Question: I am trying to draw a repeating background image in my NSView, I have this till now:
'''
// INIT
- (id)initWithFrame:(NSRect)frame {
if (self = [super initWithFrame:frame]) {
self.backgroundImage = [NSImage imageNamed:@"progressBackground.pdf"];
}
return self;
}
// DRAW
- (void)drawRect:(NSRect)dirtyRect {
// Draw the background
[backgroundImage drawInRect:[self bounds]
fromRect:NSMakeRect(0.0f, 0.0f, backgroundImage.size.width, backgroundImage.size.height)
operation:NSCompositeSourceAtop
fraction:1.0f];
NSLog(@"%dx%d", backgroundImage.size.width, backgroundImage.size.height);
}
'''
However, the view stretches the image to fill itself. I want the image to repeat instead.

(the black strokes are fixed already)
Also, something strange happens, as the console says the size of the image equals '-2109897792x0', but the image really is '32x32'! WTF?!
Could someone help me, please? Thanks.
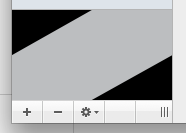
Answer: You can create a pattern color with <URL> and then just fill the background rectangle with that "color". That should do what you want to accomplish.